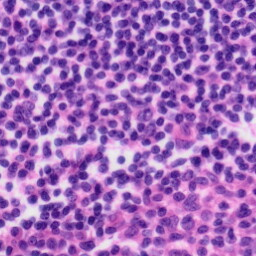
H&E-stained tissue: Tonsil